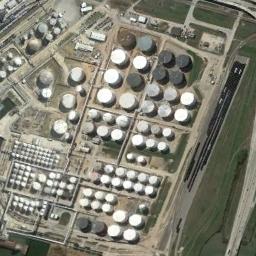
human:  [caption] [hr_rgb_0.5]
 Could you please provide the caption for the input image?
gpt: The grass is beside the storage tanks .

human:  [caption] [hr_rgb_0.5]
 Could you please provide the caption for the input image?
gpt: There are many neatly arranged storage tanks and many pipelines in the factory, And there is a lawn next to the factory .

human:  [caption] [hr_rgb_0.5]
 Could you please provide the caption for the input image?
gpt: There are several rows of buildings next to these storage tanks .

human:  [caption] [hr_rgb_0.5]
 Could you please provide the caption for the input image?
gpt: There are many storage tanks on the bare land next to the grass .

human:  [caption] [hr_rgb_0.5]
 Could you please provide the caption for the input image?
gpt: There are many storage tanks arranged neatly .